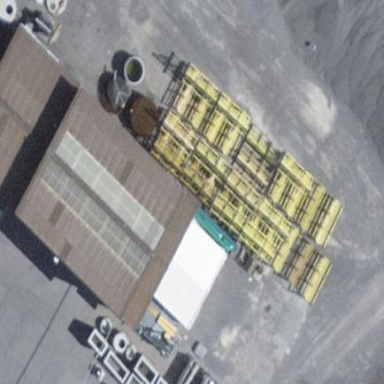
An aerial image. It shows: Industrial building.